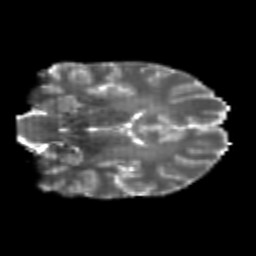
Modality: T2w
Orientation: coronal
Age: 22
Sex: male
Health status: healthy
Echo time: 0.074 s